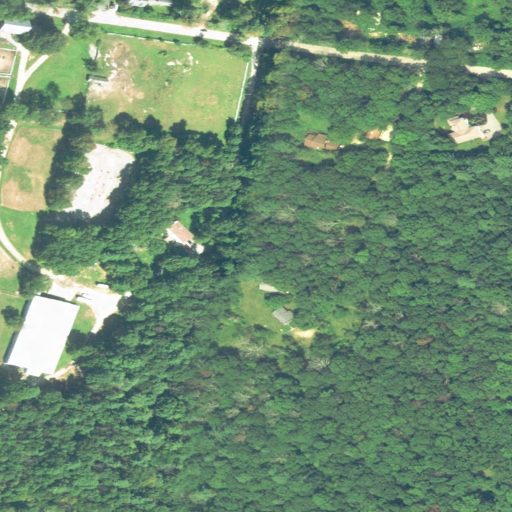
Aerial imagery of mountain in Rhode Island named Bowen Hill containing deciduous forest, mixed forest, pasture, open development, low intensity development, barren land, grassland, medium intensity development, and high intensity development